Question: I would like to create a chart in JavaFX. I have such a file:

And I don't know how to put "date" for x or y axis. How should I do it.
I have something like this, but I'm not sure if it is properly.
'''
draw.setOnAction(new EventHandler<ActionEvent>(){
@Override
public void handle(ActionEvent event) {
newWindow.setTitle("Chart");
//defining the axes
if(choice1.getValue().toString()=="val" && choice2.getValue().toString()=="total"){}
final NumberAxis xAxis = new NumberAxis();
final NumberAxis yAxis = new NumberAxis();
xAxis.setLabel("Number of Month");
//creating the chart
final LineChart<Number,Number> lineChart = new LineChart<Number,Number>(xAxis,yAxis);
lineChart.setTitle("Chart");
//defining a series
XYChart.Series series = new XYChart.Series();
series.setName("My portfolio");
//populating the series with data
for(int i=0; i<d.size(); i++){
series.getData().add(new XYChart.Data(d.get(choice1.getValue().toString()).get(i), d.get(choice2.getValue().toString()).get(i)));
}
Scene scene = new Scene(lineChart,800,600);
lineChart.getData().add(series);
newWindow.setScene(scene);
newWindow.show();
}
});
LineChart linechart = new LineChart(xAxis, yAxis);
ChoiceBox choice1 = new ChoiceBox(FXCollections.observableArrayList(
"id", "date", "total", "val")
);
ChoiceBox choice2 = new ChoiceBox(FXCollections.observableArrayList(
"id", "date", "total", "val")
);
Button draw = new Button("Draw!");
HBox hb = new HBox(30);
hb.getChildren().addAll(choice1, choice2);
'''
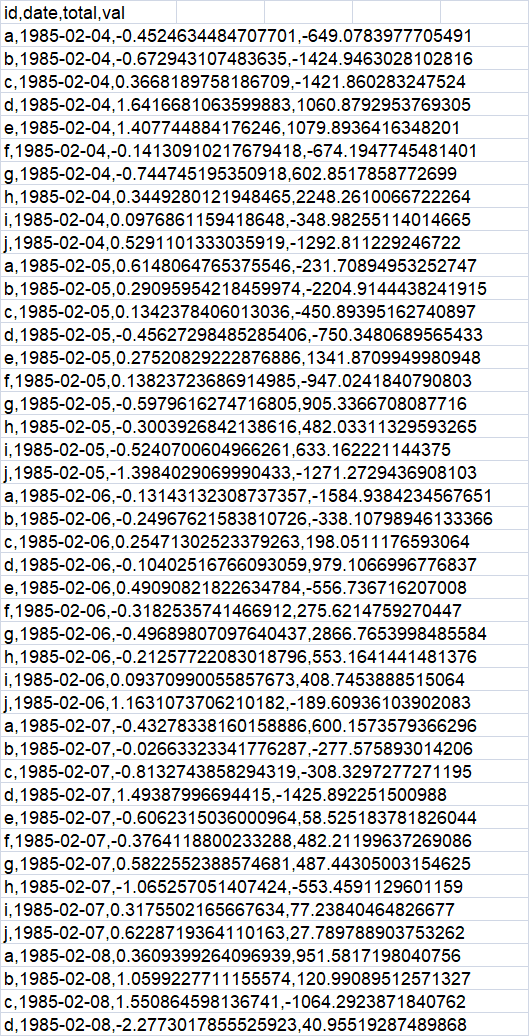
Answer: I create an example that demo's your chart. Since you attached your data as an image, I had to create fake data. In this example, I created a 'DataFrame' class to hold each line of data. I added this data to a 'List' named 'fakeData'. I then create and name each 'Series' that will be added to the 'Chart'. After that, I filter the fake data by 'ID'. If the filtered 'ID' equals the 'Series' name, I added the data to the 'Series'. This chart shows 'Date' to 'Total'. If you need 'Date' to 'Val', replace 'seriesList.get(i).getData().add(new XYChart.Data(dataFrame.getDate(), dataFrame.getTotal()));' with 'seriesList.get(i).getData().add(new XYChart.Data(dataFrame.getDate(), dataFrame.getVal()));'.
> Main
'''
import java.time.LocalDate;
import java.time.Month;
import java.util.ArrayList;
import java.util.List;
import java.util.Random;
import java.util.stream.Collectors;
import javafx.application.Application;
import javafx.scene.Scene;
import javafx.scene.chart.CategoryAxis;
import javafx.scene.chart.LineChart;
import javafx.scene.chart.NumberAxis;
import javafx.scene.chart.XYChart;
import javafx.stage.Stage;
public class LineChartSample extends Application
{
String alphbets = "abcdefghij";
@Override
public void start(Stage stage)
{
List<DataFrame> fakeData = generateFakeDataFrames();
stage.setTitle("Line Chart Sample");
//defining the axes
final CategoryAxis xAxis = new CategoryAxis();
final NumberAxis yAxis = new NumberAxis();
xAxis.setLabel("Date");
//creating the chart
final LineChart<String, Number> lineChart = new LineChart(xAxis, yAxis);
lineChart.setTitle("Fake Chart");
//defining a series
List<XYChart.Series<String, Number>> seriesList = new ArrayList();
for (int i = 0; i < alphbets.length(); i++) {
XYChart.Series<String, Number> series = new XYChart.Series();
series.setName(alphbets.charAt(i) + "");
seriesList.add(series);
}
for (int i = 0; i < seriesList.size(); i++) {
char tempChar = alphbets.charAt(i);
//Filter the fake data
List<DataFrame> subList = fakeData.stream().filter((t) -> {
return t.getId() == tempChar;
}).collect(Collectors.toList());
//Add the filtered data to the correct series
for (DataFrame dataFrame : subList) {
System.out.println(seriesList.get(i).getName() + " :" + dataFrame.getId() + " " + dataFrame.getDate() + " " + dataFrame.getTotal());//Check to see if data is correct.
seriesList.get(i).getData().add(new XYChart.Data(dataFrame.getDate(), dataFrame.getTotal()));
}
}
Scene scene = new Scene(lineChart, 800, 600);
lineChart.getData().addAll(seriesList);
stage.setScene(scene);
stage.show();
}
public static void main(String[] args)
{
launch(args);
}
public List<LocalDate> createDates()
{
List<LocalDate> localDates = new ArrayList();
LocalDate localDate = LocalDate.of(1985, Month.FEBRUARY, 4);
for (int i = 0; i <= 4; i++) {
localDates.add(localDate.plusDays(i));
}
return localDates;
}
public List<DataFrame> generateFakeDataFrames()
{
Random random = new Random();
List<DataFrame> dataFrames = new ArrayList();
List<LocalDate> dates = createDates();
for (int i = 0; i < 50; i++) {
double total = (random.nextDouble() * 2 - 1) * 3;
double val = (random.nextDouble() * 2 - 1) * 2000;
dataFrames.add(new DataFrame(alphbets.charAt(i % 10), dates.get(i / 10).toString(), total, val));
}
return dataFrames;
}
}
'''
> DataFrame Class
'''
/**
*
* @author blj0011
*/
public class DataFrame
{
private char id;
private String date;
private double total;
private double val;
public DataFrame(char id, String date, double total, double val)
{
this.id = id;
this.date = date;
this.total = total;
this.val = val;
}
public double getVal()
{
return val;
}
public void setVal(double val)
{
this.val = val;
}
public char getId()
{
return id;
}
public void setId(char id)
{
this.id = id;
}
public String getDate()
{
return date;
}
public void setDate(String date)
{
this.date = date;
}
public double getTotal()
{
return total;
}
public void setTotal(double total)
{
this.total = total;
}
@Override
public String toString()
{
return id + ", " + date + ", " + total + ", " + date + ", " + val;
}
}
'''
<URL>